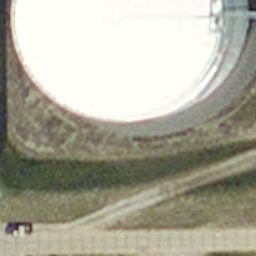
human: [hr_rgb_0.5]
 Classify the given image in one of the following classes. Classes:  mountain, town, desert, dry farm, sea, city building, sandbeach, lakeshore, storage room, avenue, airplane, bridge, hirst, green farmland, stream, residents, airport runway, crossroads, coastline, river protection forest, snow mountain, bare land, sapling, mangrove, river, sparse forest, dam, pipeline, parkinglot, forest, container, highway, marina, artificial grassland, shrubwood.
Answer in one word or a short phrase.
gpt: storage room